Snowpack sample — Buffalo Mountain, Silverthorne, Colorado, USA (2/22/26, 2:02 PM MST)
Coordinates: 39.622, -106.113
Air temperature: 33 °F
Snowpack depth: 63 cm
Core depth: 10 cm
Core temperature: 30.2 °F
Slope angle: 11°, slope face: 116°
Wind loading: low
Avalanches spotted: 0
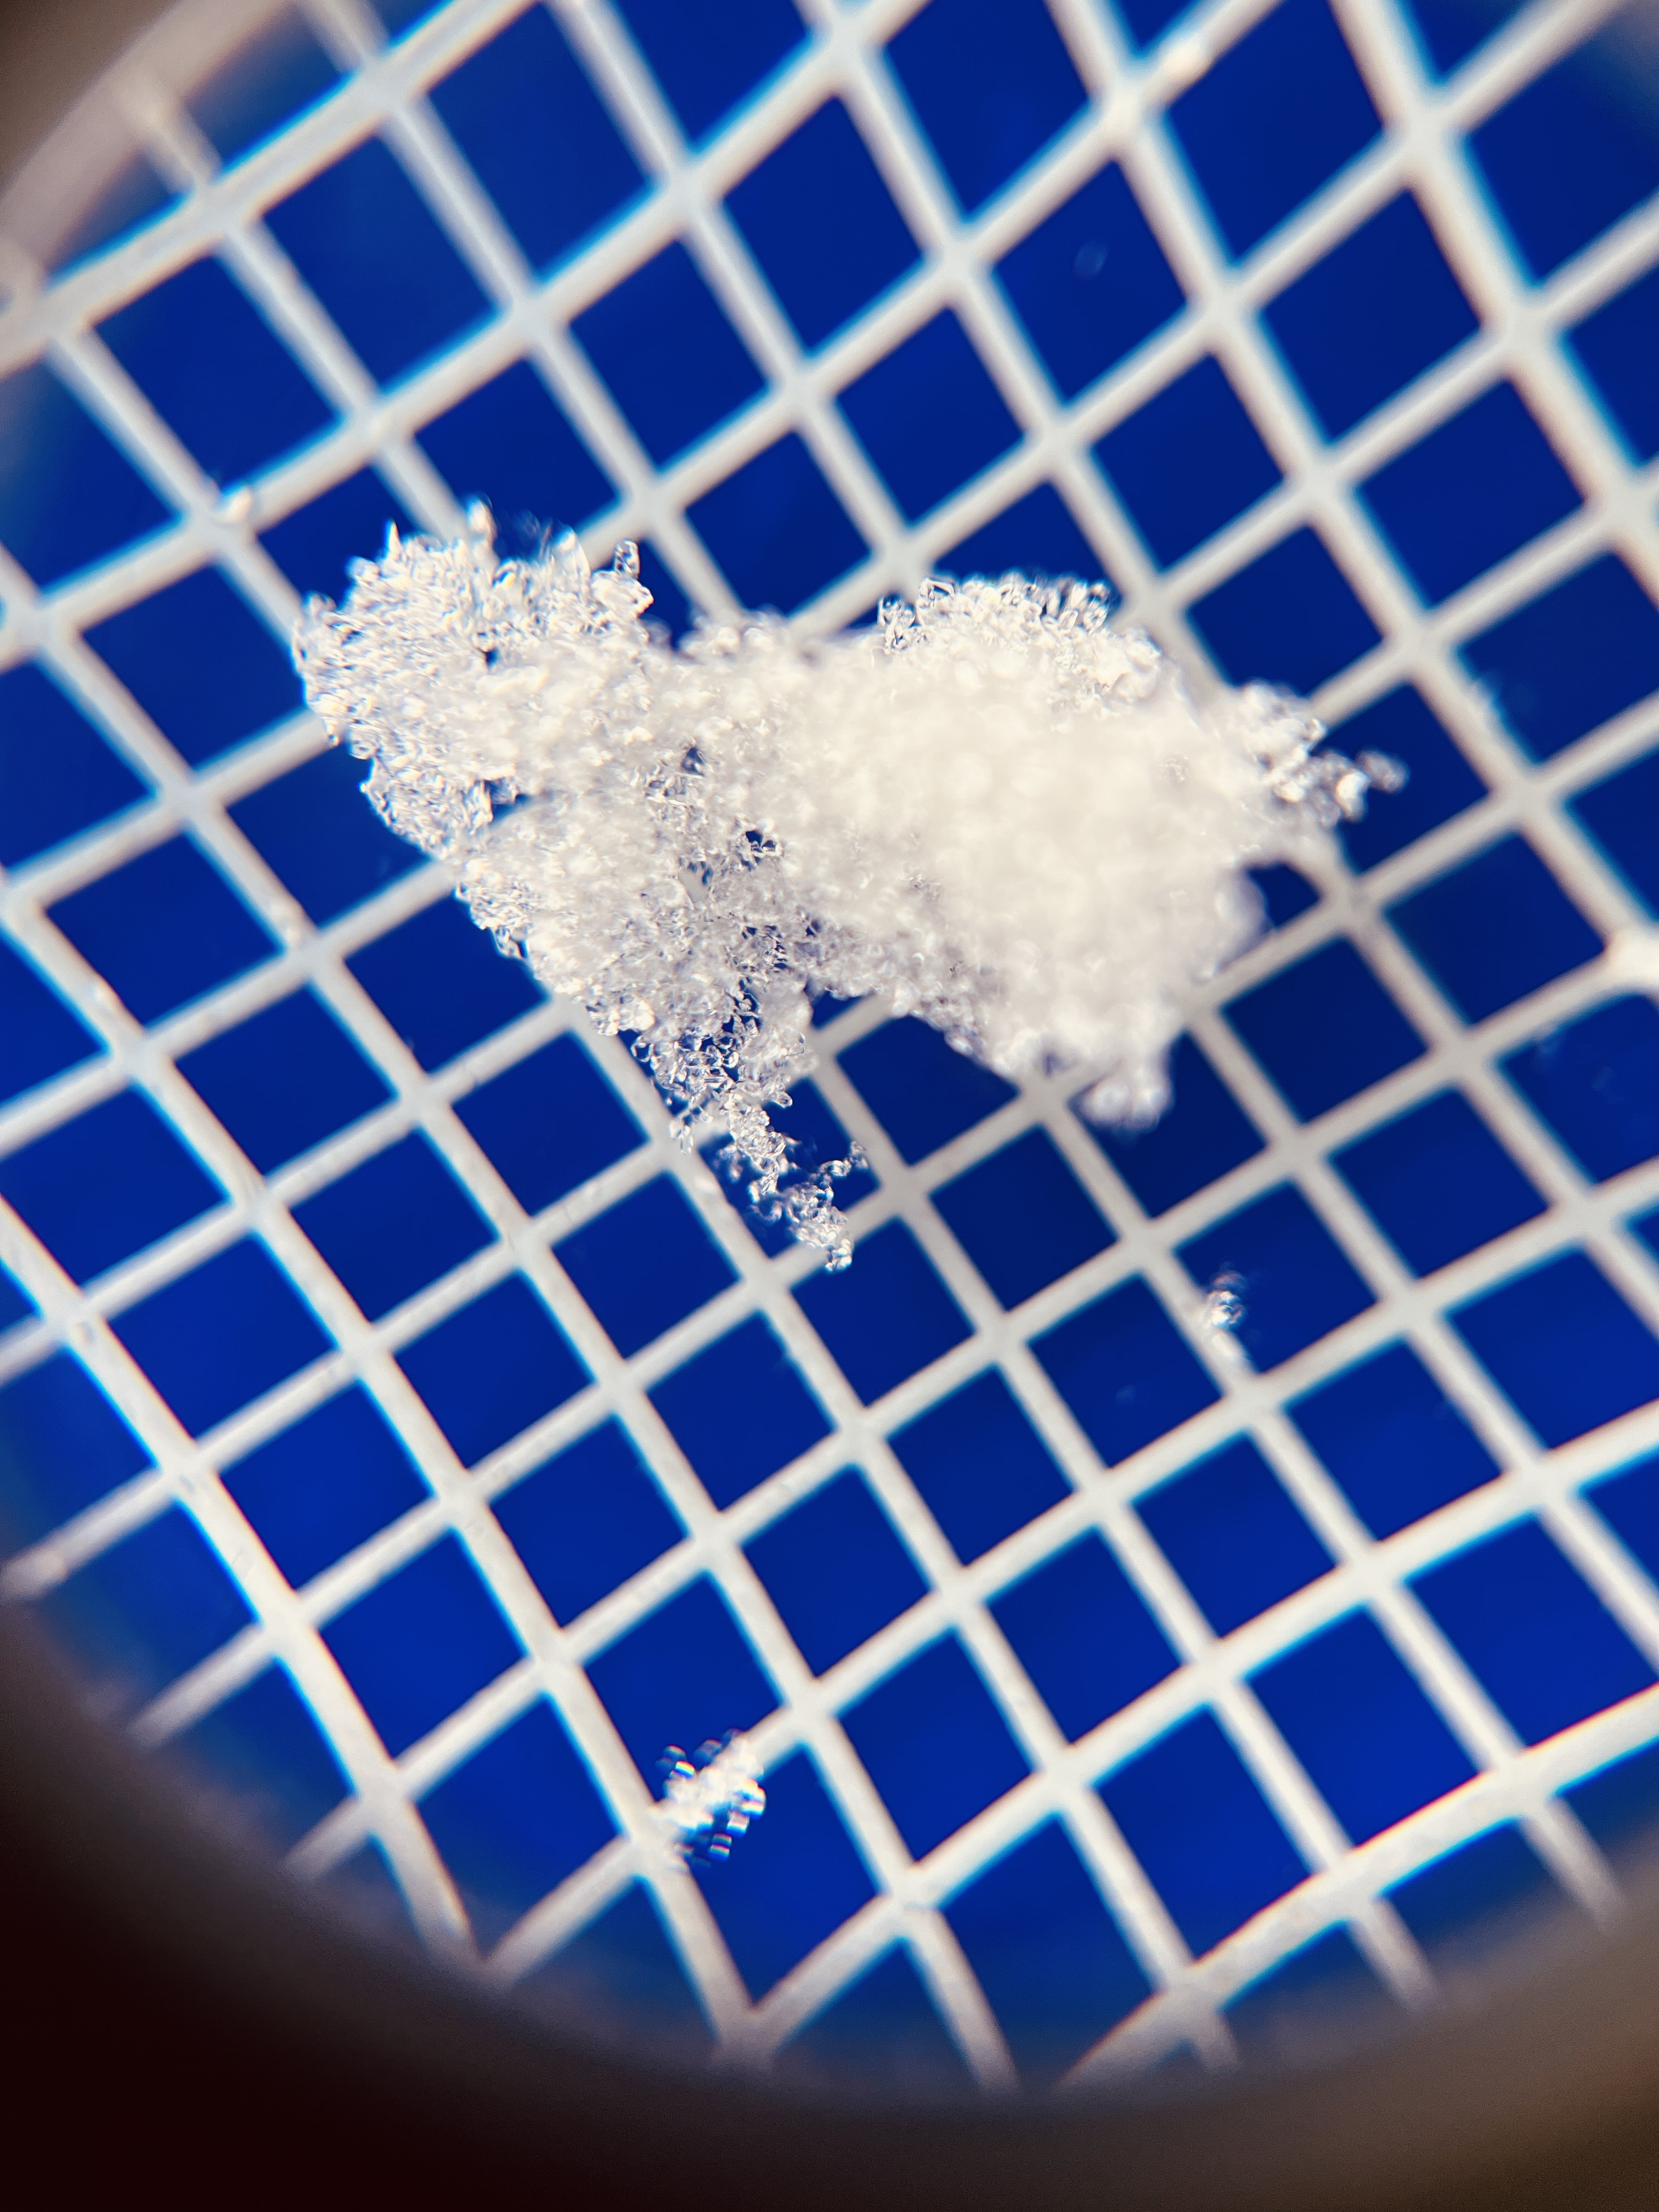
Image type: magnified_profile
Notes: In a firebreak similar to site 1, minimal wind loading with no spotted avalanches (not many faces in view though)